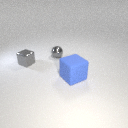
large blue rubber cube to the right of small gray metal cube